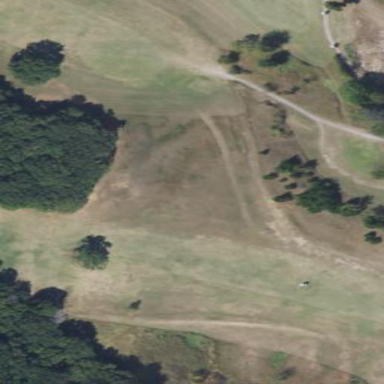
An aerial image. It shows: Golf fairway surrounded by grass.